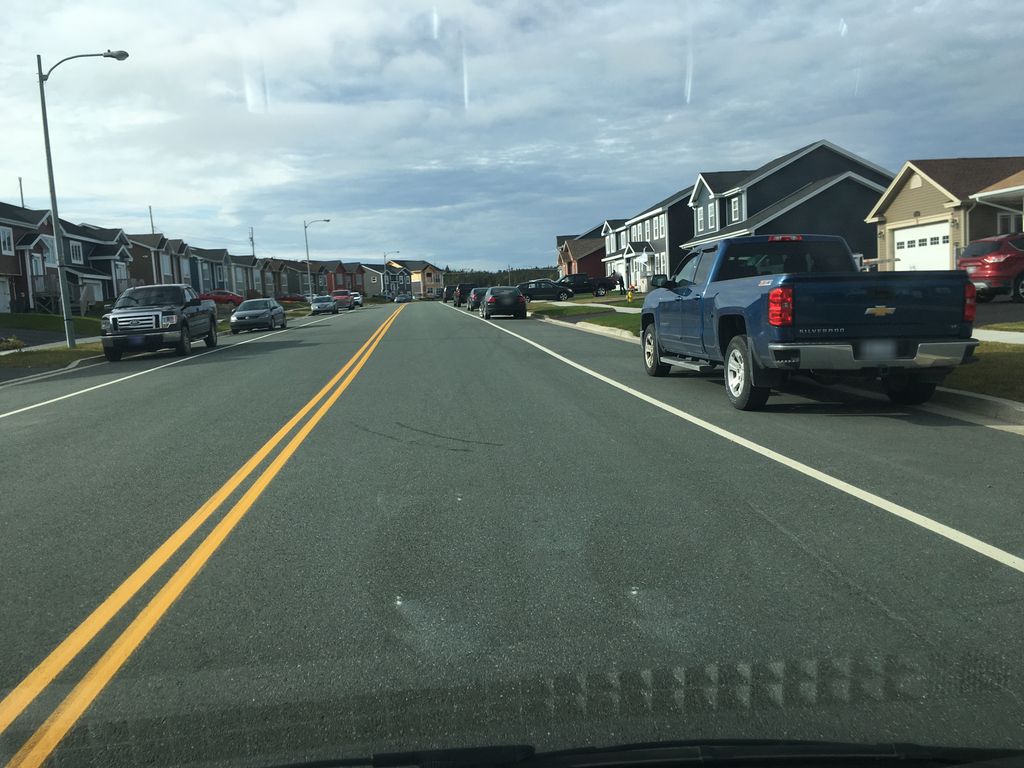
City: st_johns